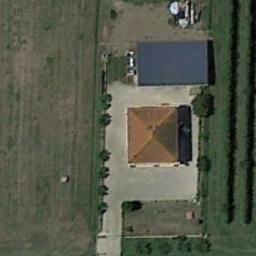
Label: residential